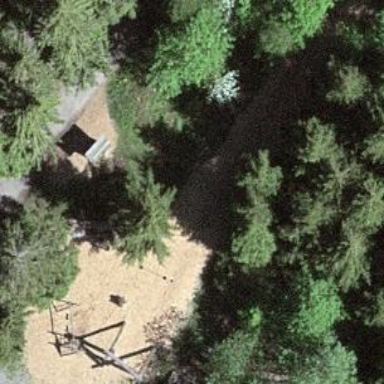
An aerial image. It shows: Playground area for leisure activities on the land.